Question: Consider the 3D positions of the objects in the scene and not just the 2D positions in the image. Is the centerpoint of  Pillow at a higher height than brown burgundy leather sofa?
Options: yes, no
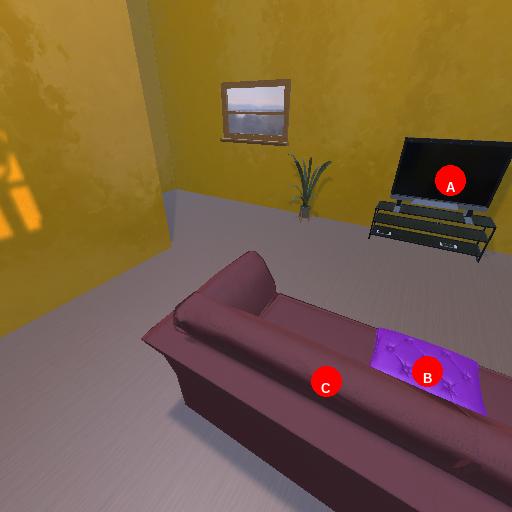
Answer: yes